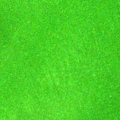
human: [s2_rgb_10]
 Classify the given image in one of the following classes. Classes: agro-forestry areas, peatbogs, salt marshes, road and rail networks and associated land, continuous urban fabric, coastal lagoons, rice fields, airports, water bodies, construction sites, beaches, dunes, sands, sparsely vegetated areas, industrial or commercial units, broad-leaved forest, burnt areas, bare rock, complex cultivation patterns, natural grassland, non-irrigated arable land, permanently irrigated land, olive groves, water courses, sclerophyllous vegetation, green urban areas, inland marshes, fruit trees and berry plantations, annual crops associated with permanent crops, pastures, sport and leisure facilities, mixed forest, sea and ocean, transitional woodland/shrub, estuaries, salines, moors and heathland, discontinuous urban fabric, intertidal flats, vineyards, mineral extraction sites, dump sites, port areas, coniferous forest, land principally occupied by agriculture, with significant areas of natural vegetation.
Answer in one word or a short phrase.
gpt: coastal lagoons